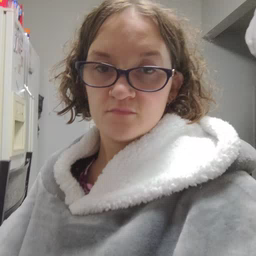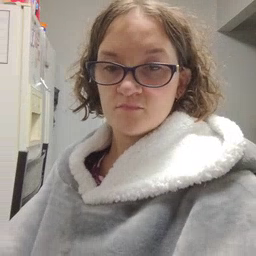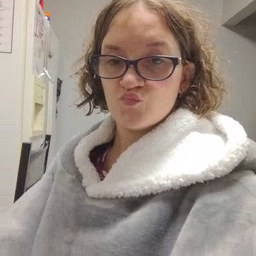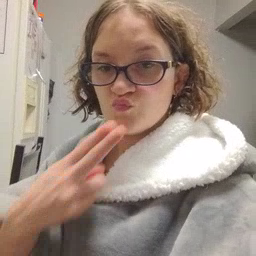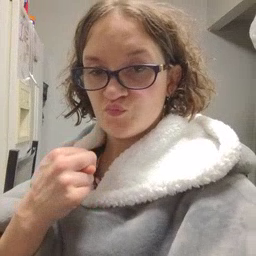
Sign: cute